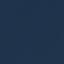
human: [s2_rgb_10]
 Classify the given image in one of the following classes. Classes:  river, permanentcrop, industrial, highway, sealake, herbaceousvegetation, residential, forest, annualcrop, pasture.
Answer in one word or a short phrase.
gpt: SeaLake